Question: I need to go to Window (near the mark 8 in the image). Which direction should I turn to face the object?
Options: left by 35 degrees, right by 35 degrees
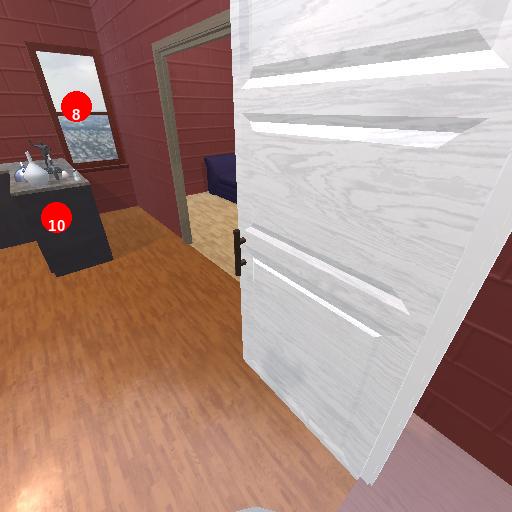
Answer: left by 35 degrees